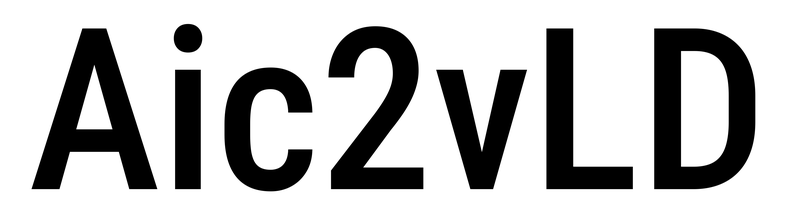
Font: Roboto_Condensed_Medium